Question:
i got memoery leak at that multidimensional mutable array i need to remove those leak because due to this leak app is not working in iphone,i dnt how remove this leak
> CGRect bounds =[self bounds];
'''
UITouch* touch = [[event touchesForView:self] anyObject];
if (firstTouch) {
firstTouch = NO;
previousLocation = [touch previousLocationInView:self];
previousLocation.y = bounds.size.height - previousLocation.y;
NSMutableArray *temp=[[NSMutableArray alloc]init];
[undo addObject:temp];
/***** add 1st point *********/
[[undo objectAtIndex:[undo count] -1] addObject:[NSValue valueWithCGPoint:previousLocation]];
if(mcount==1)
{
[masking addObject:[[NSMutableArray alloc]init]];
[[masking objectAtIndex:[masking count]-1] addObject:[NSValue valueWithCGPoint:previousLocation]];
}
} else {
location = [touch locationInView:self];
location.y = bounds.size.height - location.y;
previousLocation = [touch previousLocationInView:self];
previousLocation.y = bounds.size.height - previousLocation.y;
[[undo objectAtIndex:[undo count] -1]addObject:[NSValue valueWithCGPoint:previousLocation]];
if(mcount==1)
{
[[masking objectAtIndex:[masking count]-1] addObject:[NSValue valueWithCGPoint:previousLocation]];
}
}
'''
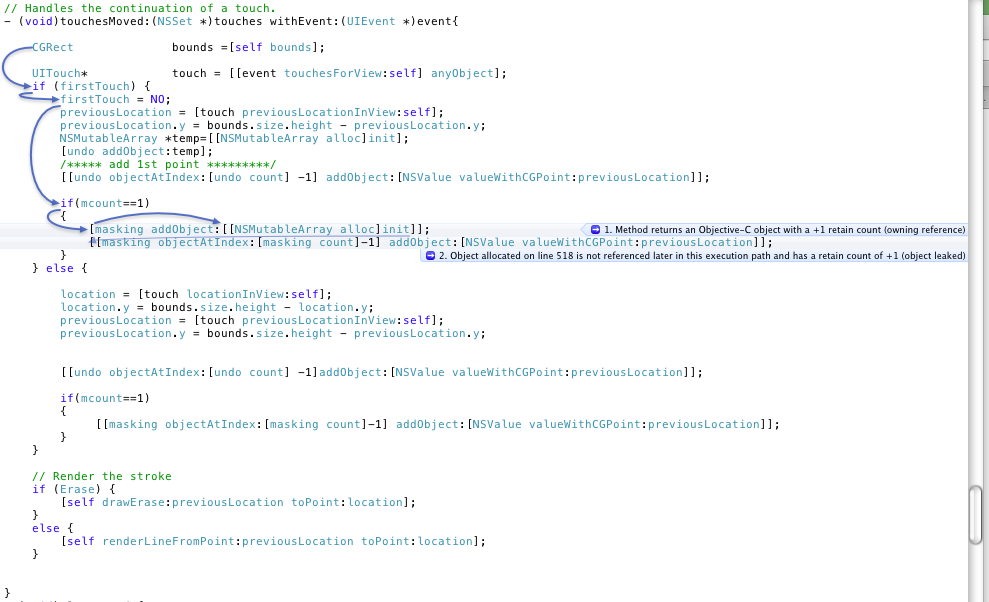
Answer: This line:
'''
NSMutableArray *temp=[[NSMutableArray alloc]init];
'''
appears to be leaking. Release 'temp' when you're finished with it or 'autorelease' it in this line.
This line:
'''
[masking addObject:[[NSMutableArray alloc]init]];
'''
is also problematic. Since there is no direct pointer, I recomment 'autorelease' (or rewriting this code, but I digress).
Also possibly helpful for you is that you can change
'''
[undo objectAtIndex:[undo count] -1]
'''
to instead be
'''
[undo lastObjectAtIndex]
'''